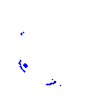
Particle: kaon